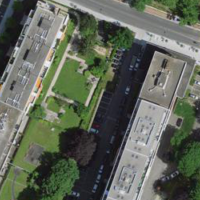
EUNIS habitat code: 55
Species observed at this site:
Columba palumbus
Coccinella septempunctata